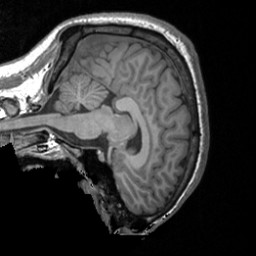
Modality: T1w
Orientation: sagittal
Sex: male
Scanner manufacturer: siemens
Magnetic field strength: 3 T
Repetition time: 1.9 s
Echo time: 0.00226 s